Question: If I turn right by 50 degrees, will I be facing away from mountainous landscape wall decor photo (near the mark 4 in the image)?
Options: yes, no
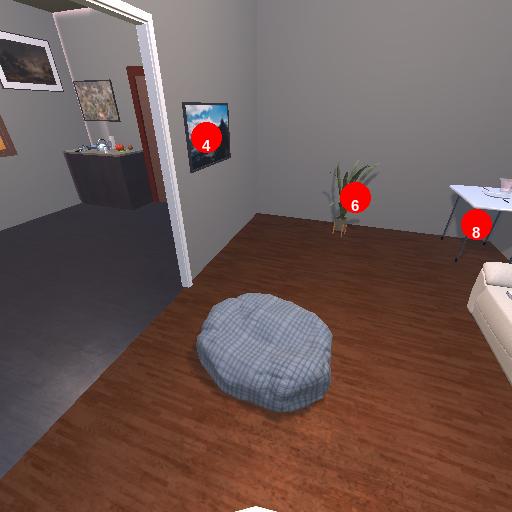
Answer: yes